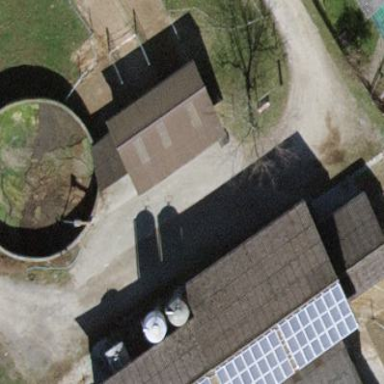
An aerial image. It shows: Stable.